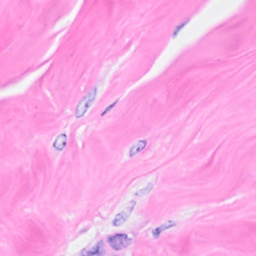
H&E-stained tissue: Breast